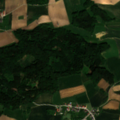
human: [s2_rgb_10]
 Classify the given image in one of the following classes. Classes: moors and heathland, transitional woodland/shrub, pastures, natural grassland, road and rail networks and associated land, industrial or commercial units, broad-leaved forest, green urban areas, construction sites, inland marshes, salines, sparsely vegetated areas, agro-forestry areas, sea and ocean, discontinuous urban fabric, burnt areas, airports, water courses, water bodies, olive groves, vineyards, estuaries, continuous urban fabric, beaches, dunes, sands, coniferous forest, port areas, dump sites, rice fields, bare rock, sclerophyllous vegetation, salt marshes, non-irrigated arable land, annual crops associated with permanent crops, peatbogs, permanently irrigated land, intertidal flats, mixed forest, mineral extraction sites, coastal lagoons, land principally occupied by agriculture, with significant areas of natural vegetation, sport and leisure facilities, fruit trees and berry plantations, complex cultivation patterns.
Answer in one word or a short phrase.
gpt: non-irrigated arable land, complex cultivation patterns, land principally occupied by agriculture, with significant areas of natural vegetation, coniferous forest, mixed forest